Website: ulta-beauty
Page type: billing-address
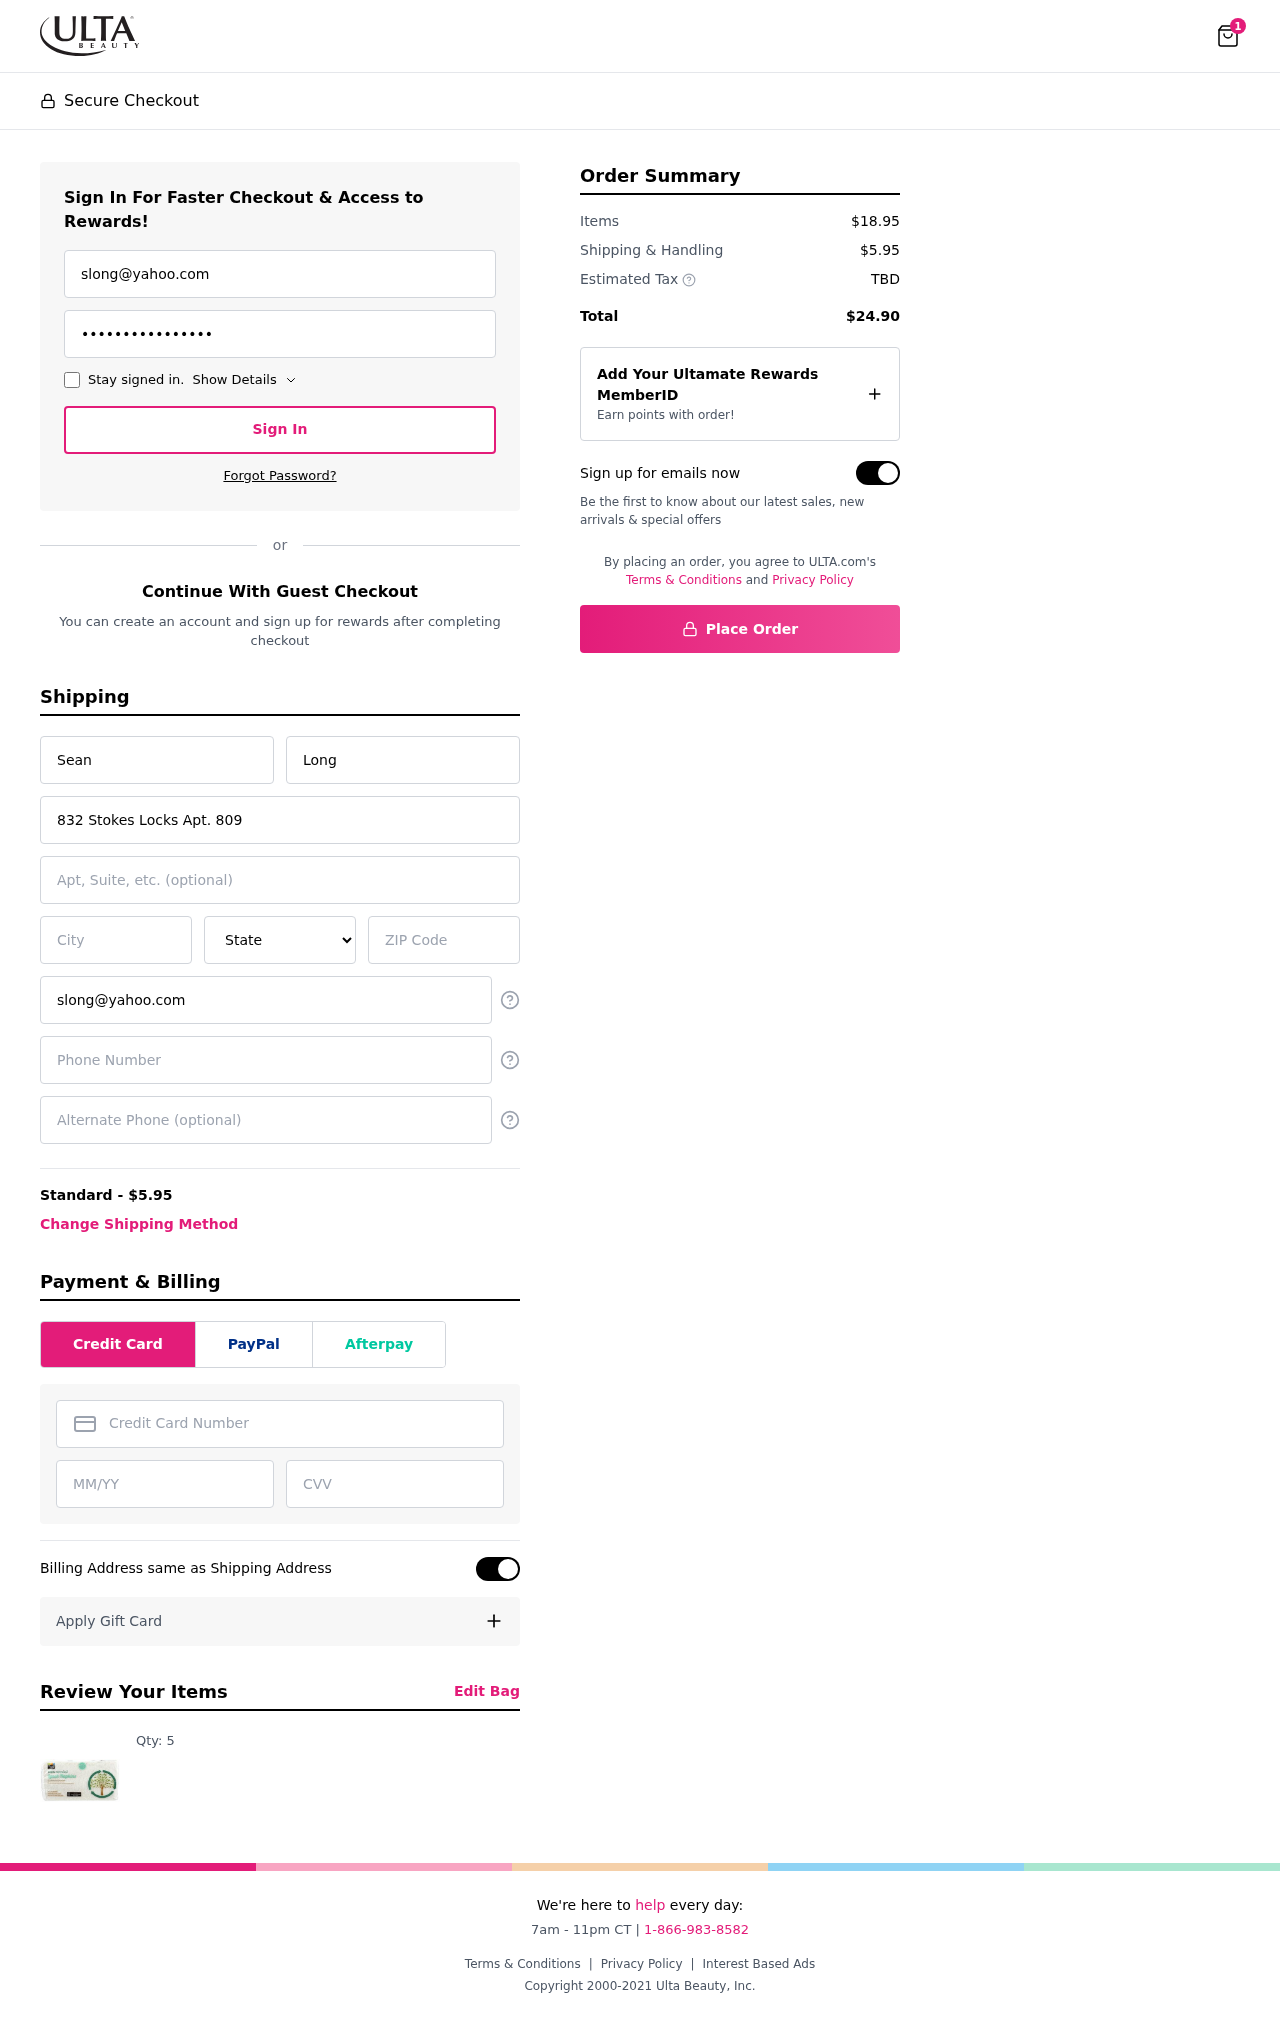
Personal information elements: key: PII_STATE
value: Florida
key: PII_EMAIL
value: slong@yahoo.com
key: PII_FIRSTNAME
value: Sean
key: PII_LASTNAME
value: Long
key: PII_STREET
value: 832 Stokes Locks Apt. 809
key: PII_CITY
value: Andrewchester
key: PII_POSTCODE
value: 06349
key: PII_PHONE
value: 4277833559
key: PII_CARD_NUMBER
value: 2718 5287 6331 2096
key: PII_CARD_EXPIRY
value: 07/27
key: PII_CARD_CVV
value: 999
Product elements: key: PRODUCT1_QUANTITY
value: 5
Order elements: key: ORDER_NUM_ITEMS
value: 1
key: ORDER_SHIPPING_COST
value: $5.95
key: ORDER_SUBTOTAL
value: $18.95
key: ORDER_TOTAL
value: $24.90